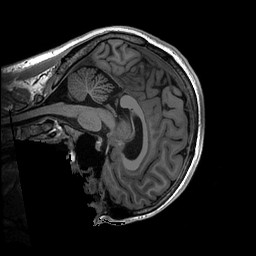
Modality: T1w
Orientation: sagittal
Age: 25
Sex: male